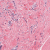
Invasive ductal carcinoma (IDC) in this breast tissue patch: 0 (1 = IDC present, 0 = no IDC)